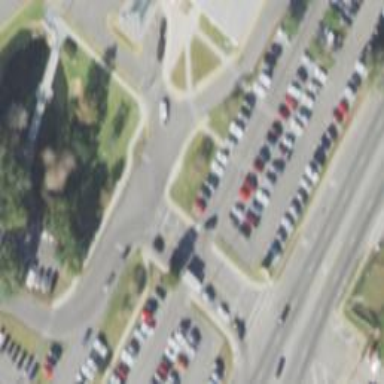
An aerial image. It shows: Parking space is available.